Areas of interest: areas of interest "Nanjing University (Gulou Campus) Football Field"
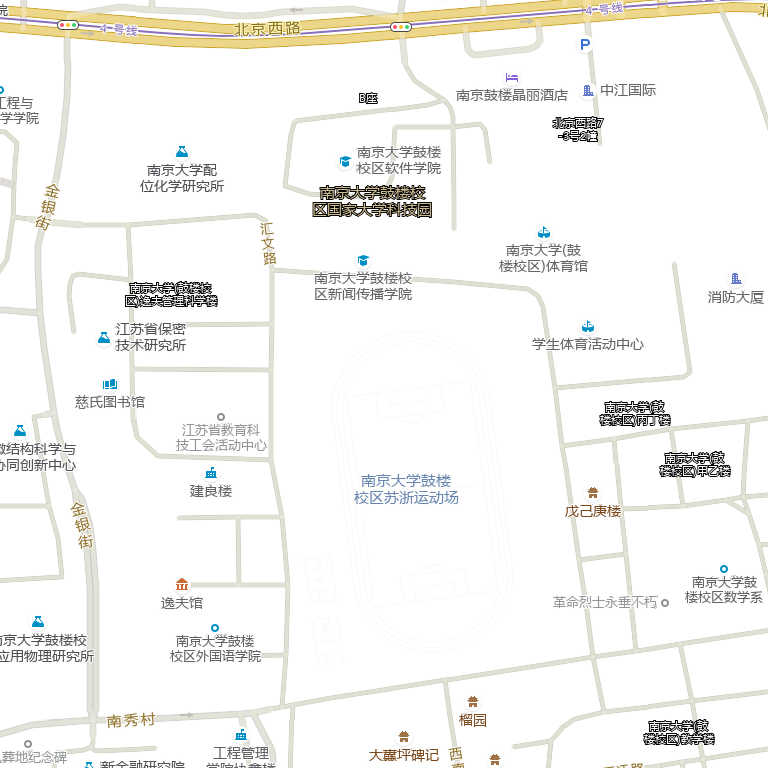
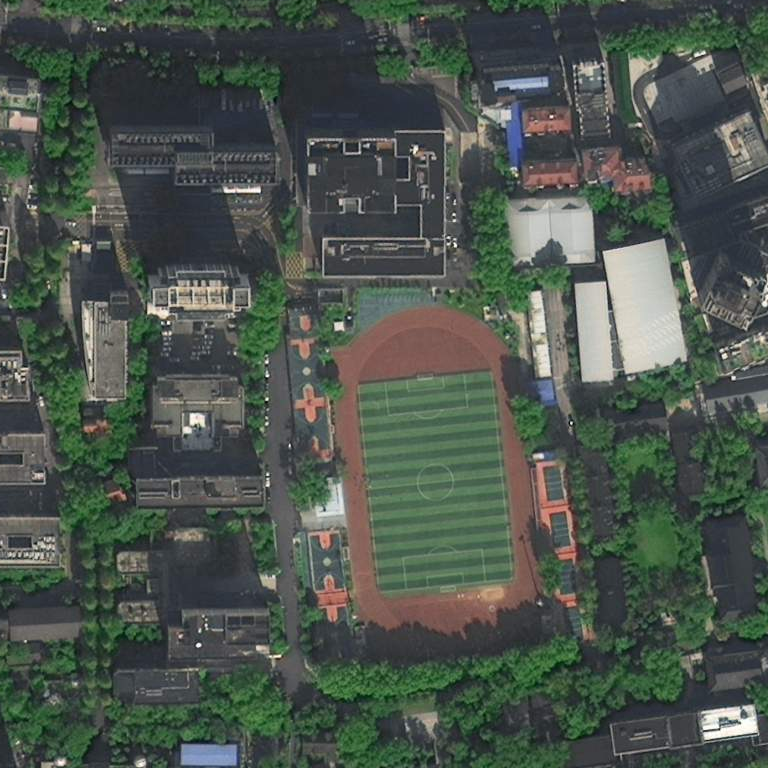